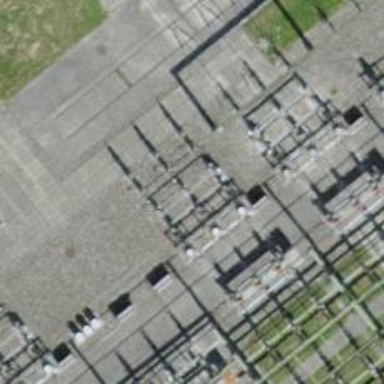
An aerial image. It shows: Insulator used in power systems.